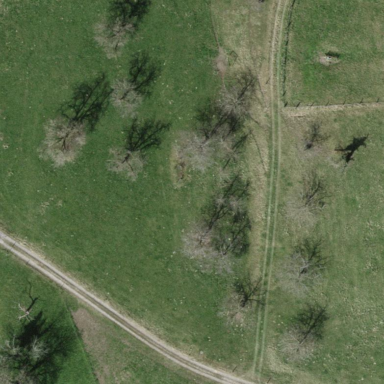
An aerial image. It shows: Orchard.